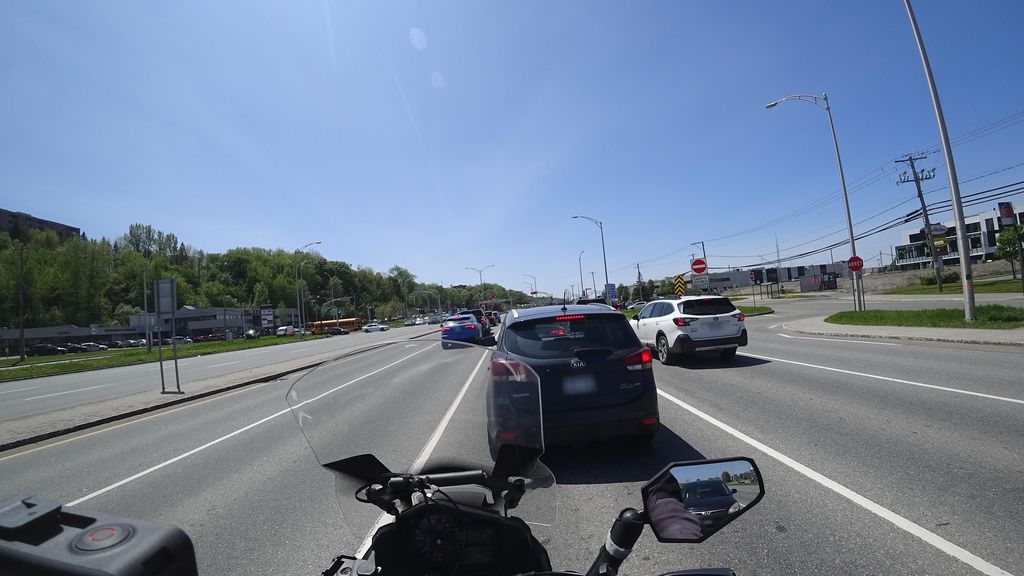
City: quebec_city